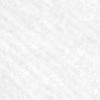
Label: no_change